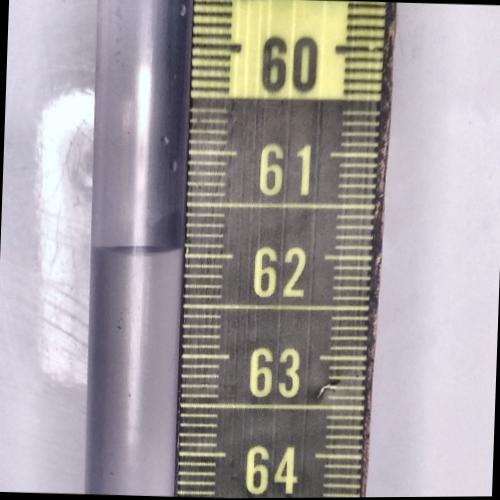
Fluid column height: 61.9 cm